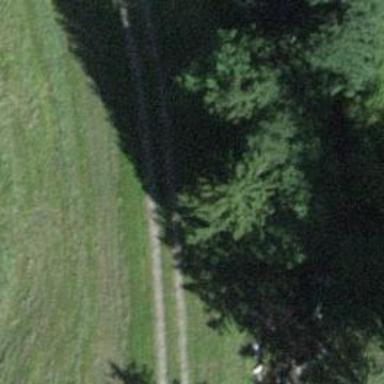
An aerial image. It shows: Grass track.